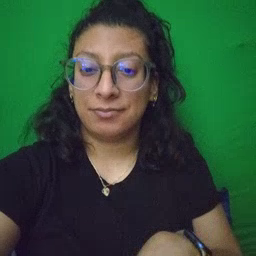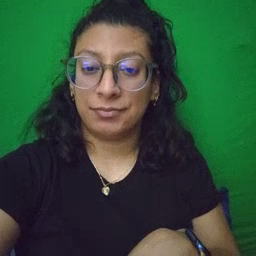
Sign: glasswindow